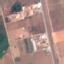
Land use / land cover class: Highway